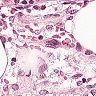
Metastatic tissue present: no